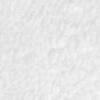
Label: no_change